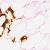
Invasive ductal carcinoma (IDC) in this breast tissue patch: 0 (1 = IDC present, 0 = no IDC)